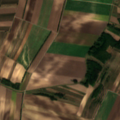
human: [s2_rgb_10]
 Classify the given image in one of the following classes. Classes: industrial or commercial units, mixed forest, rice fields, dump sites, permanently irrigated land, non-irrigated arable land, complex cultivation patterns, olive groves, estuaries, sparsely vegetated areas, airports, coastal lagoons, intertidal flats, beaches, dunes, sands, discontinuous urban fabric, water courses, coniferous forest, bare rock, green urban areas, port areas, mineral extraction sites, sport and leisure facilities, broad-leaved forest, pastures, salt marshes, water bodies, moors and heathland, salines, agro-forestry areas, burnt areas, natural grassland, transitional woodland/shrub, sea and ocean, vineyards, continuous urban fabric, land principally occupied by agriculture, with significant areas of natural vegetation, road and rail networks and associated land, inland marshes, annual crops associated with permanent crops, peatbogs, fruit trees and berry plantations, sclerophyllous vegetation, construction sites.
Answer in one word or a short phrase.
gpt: non-irrigated arable land, vineyards, complex cultivation patterns, land principally occupied by agriculture, with significant areas of natural vegetation